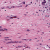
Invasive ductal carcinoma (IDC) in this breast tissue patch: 0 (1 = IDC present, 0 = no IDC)